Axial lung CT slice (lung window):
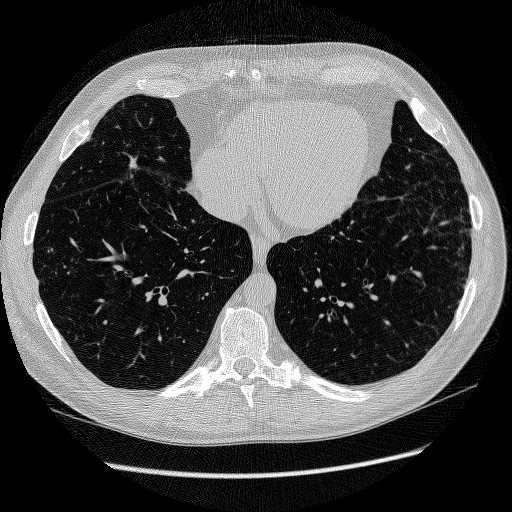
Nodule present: no